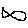
Label: fish